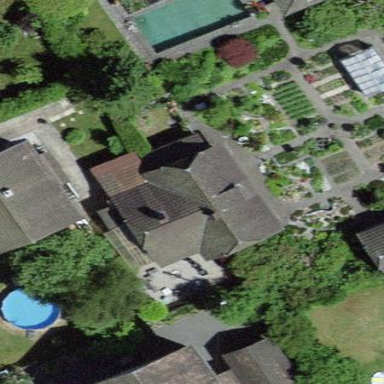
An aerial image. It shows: Shed.